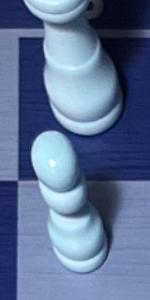
Label: Pawn_White